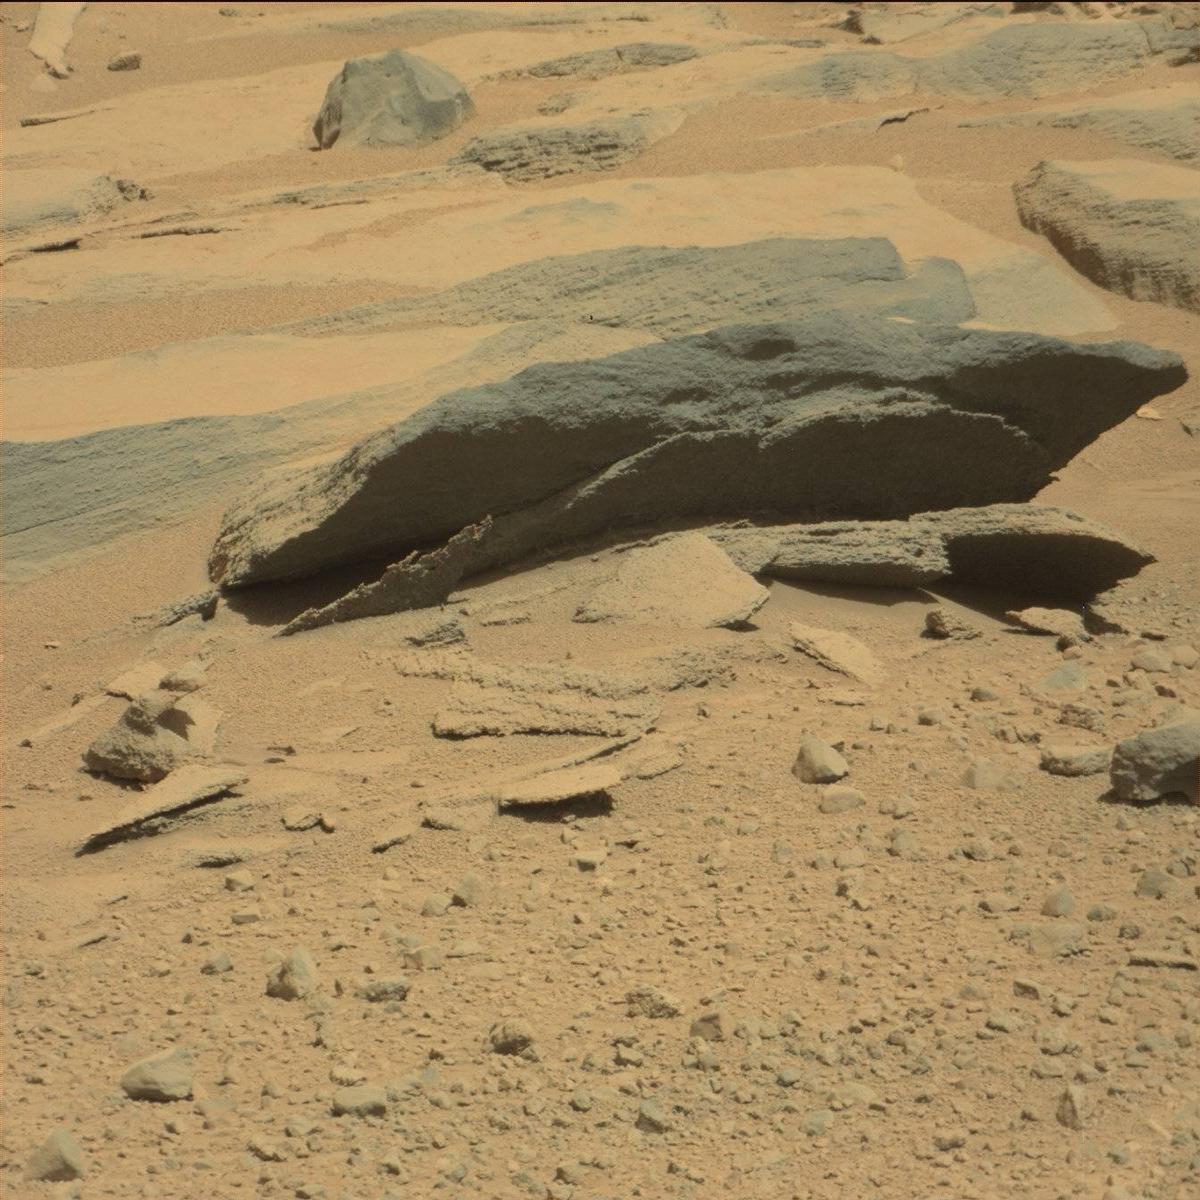
Terrain classes present: Bedrock, Rock, Sand / Soil